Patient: sex M, age 45
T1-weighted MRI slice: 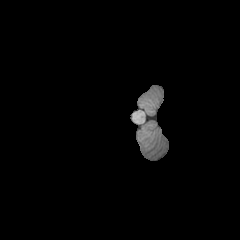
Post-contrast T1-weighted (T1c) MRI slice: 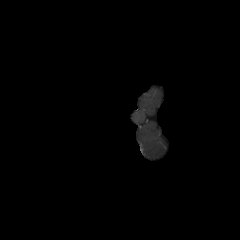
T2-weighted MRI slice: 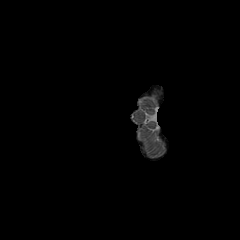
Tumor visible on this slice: no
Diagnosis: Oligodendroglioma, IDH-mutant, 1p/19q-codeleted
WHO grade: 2